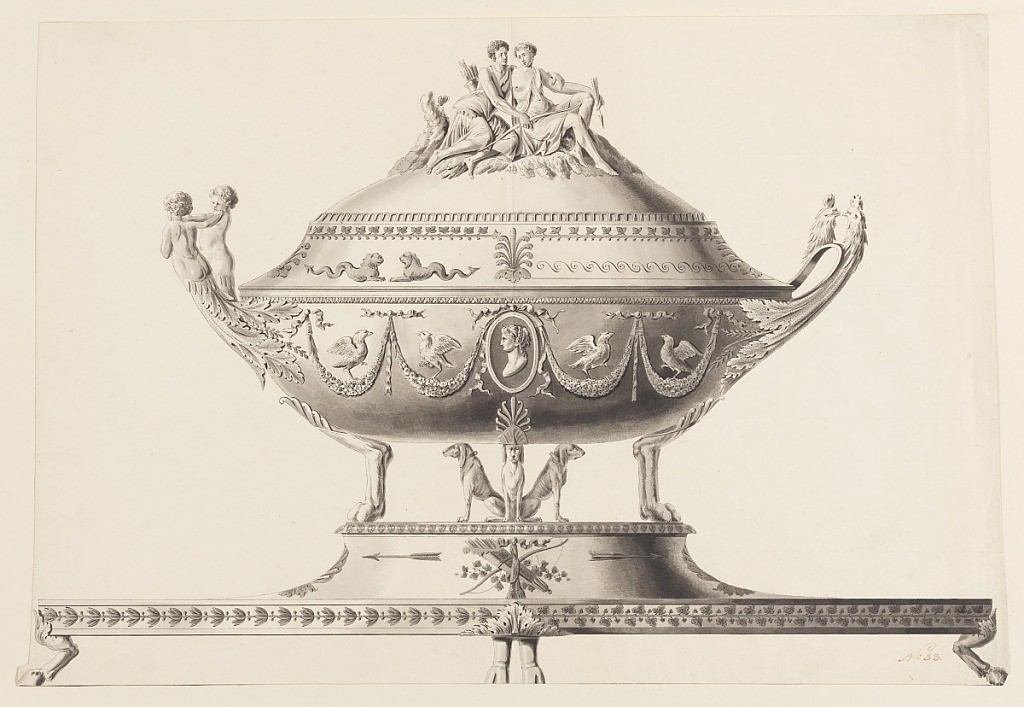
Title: Design for a Tureen
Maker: Joseph Anton Seethaler II, German, 1799–1868
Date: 1825-1835
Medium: Pen and ink, brush and washes
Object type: drawing
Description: Vessel heavily decorated with garlands, dolphins, birds, medallion (center). Finial in the form of a hunter and woman seated together. Left handle composed of a pair of half figures issuing from leaf clusters; right, of two eagles' heads. The vessel rests on paw feet and three seated dogs in the center. Base decorated with attributes of the hunt and is supported on paw feet.